Field crop: tomato
Growth stage: 1
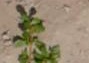
Species: portulaca